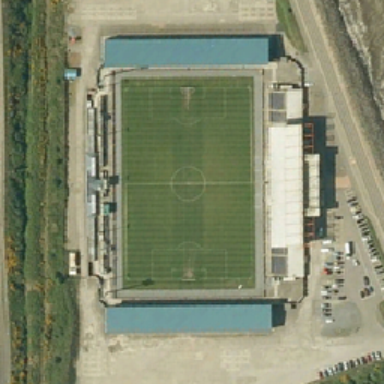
Football field is near the road .